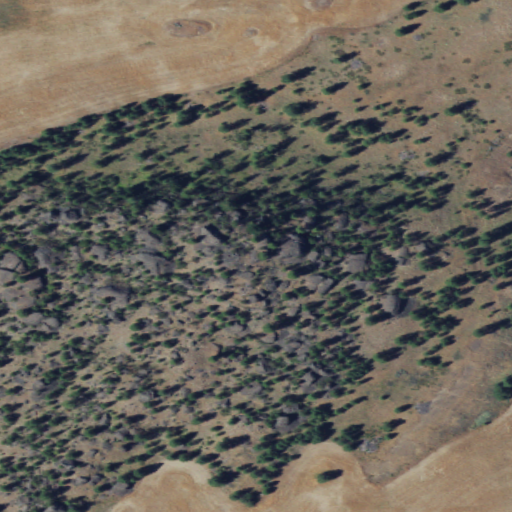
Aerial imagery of mountain in Washington named Timber Peak containing shrub, cultivated crops, evergreen forest, and grassland